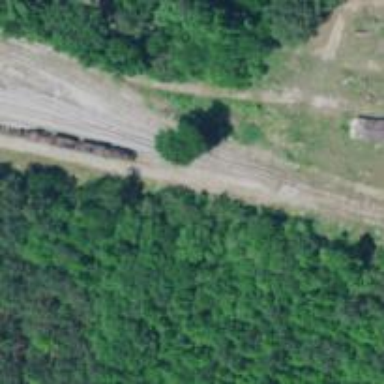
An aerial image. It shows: Preserved railway.